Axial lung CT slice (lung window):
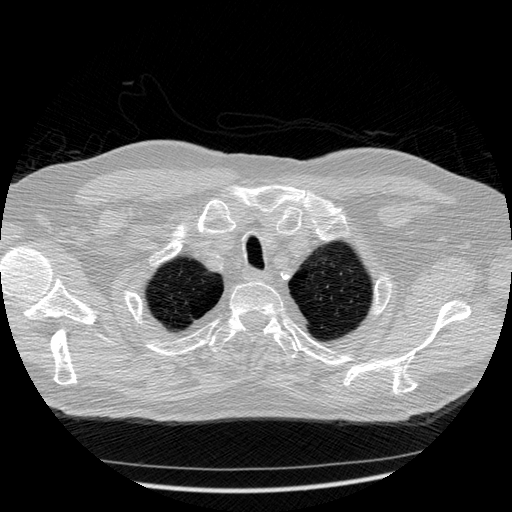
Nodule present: no